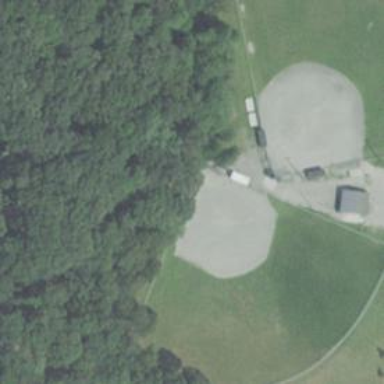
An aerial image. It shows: Baseball pitch for leisure land activities.